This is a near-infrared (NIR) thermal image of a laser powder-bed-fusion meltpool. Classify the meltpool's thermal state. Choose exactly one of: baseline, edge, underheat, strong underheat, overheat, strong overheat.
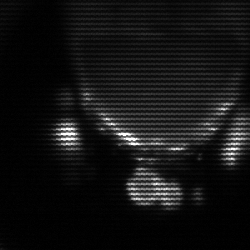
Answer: baseline